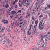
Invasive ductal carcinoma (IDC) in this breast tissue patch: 0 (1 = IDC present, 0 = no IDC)